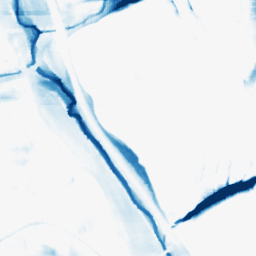
Category: morphological
Decomposition family: morphological_rect
Decomposition parameters: operation: closing
width: 50
height: 20
Upsampling method: bilinear
Upsampling parameters: scale: 4
Upsampling scale: 4